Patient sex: M
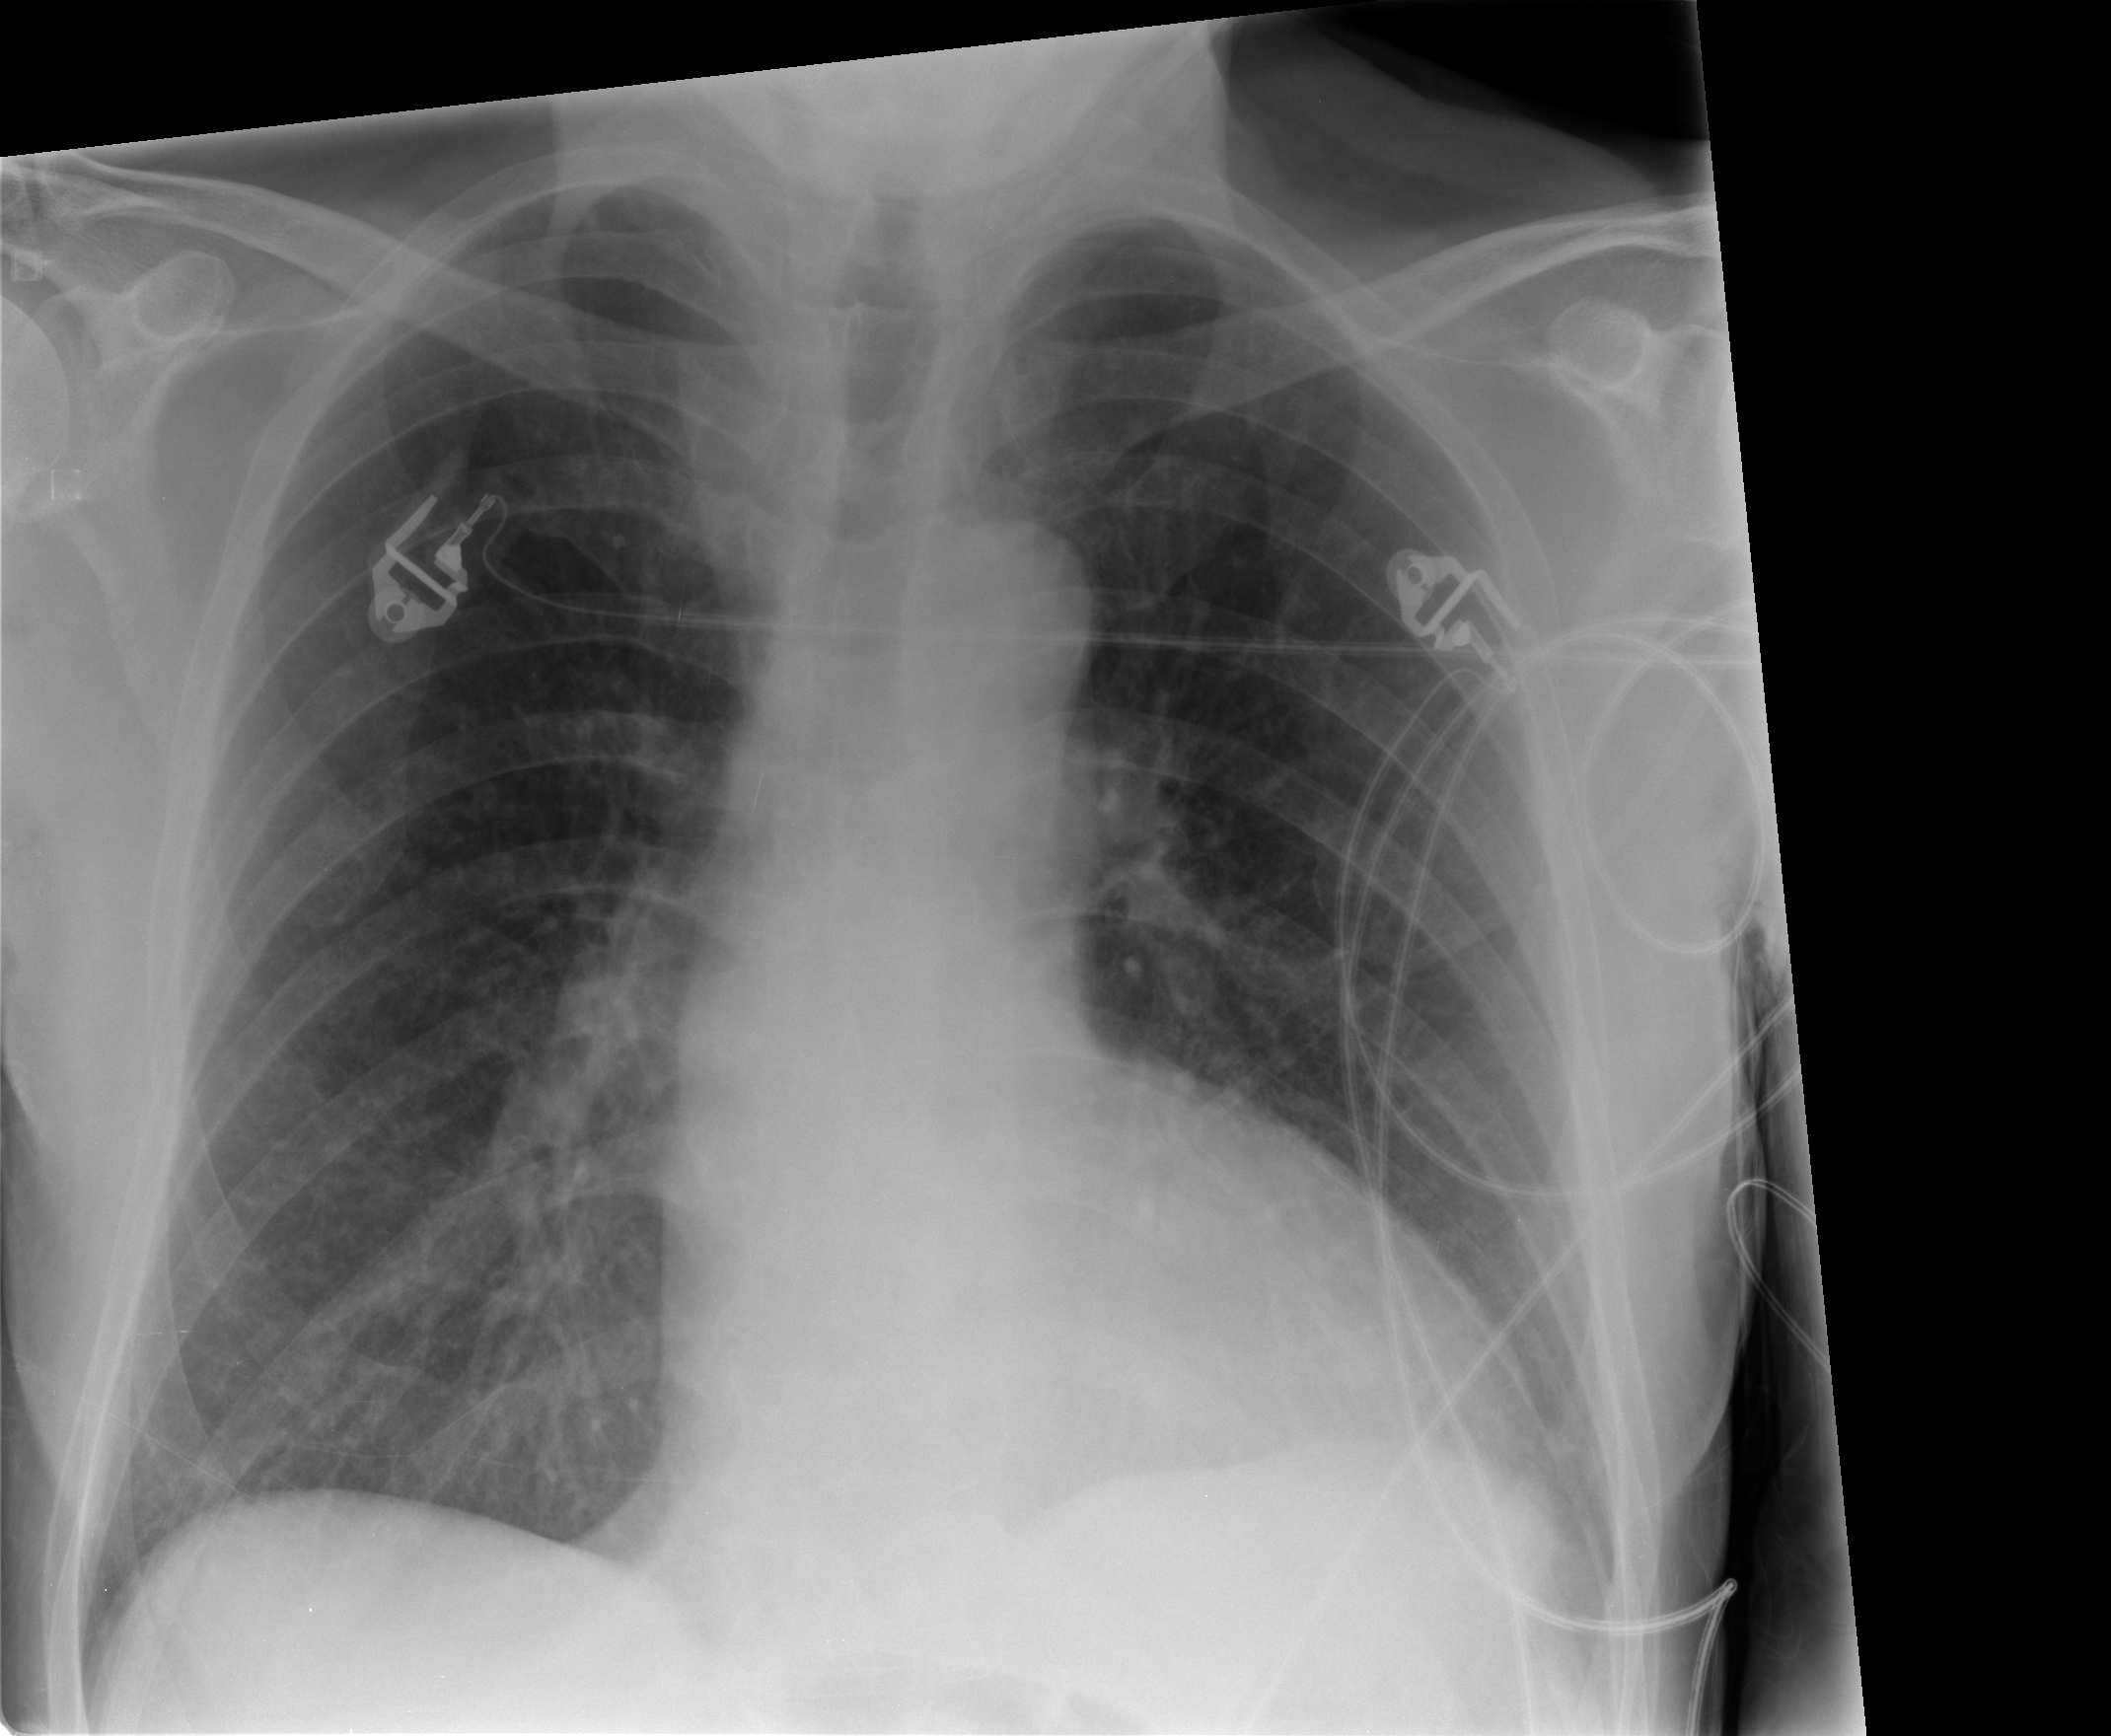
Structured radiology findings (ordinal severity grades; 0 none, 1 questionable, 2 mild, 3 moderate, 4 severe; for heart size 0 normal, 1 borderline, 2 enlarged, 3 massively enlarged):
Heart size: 2
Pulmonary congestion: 0
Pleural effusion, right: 0
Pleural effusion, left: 0
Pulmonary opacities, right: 0
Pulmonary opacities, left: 0
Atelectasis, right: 0
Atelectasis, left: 1